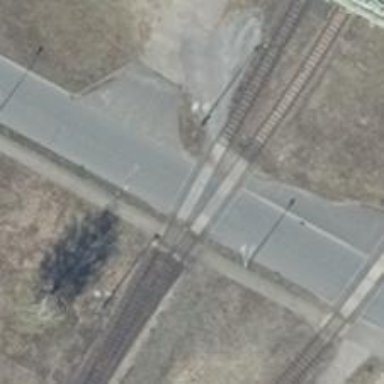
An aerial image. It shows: Railway level crossing.